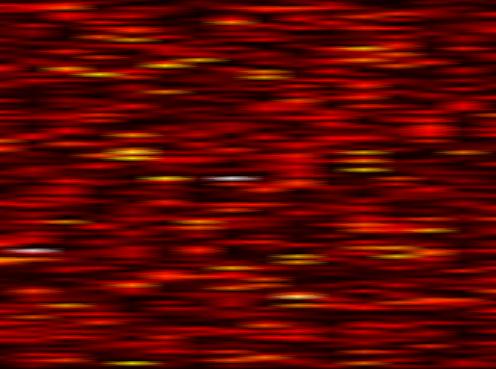
Label: UFMC